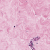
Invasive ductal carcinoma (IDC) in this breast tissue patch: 0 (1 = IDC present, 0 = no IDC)